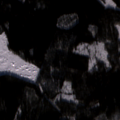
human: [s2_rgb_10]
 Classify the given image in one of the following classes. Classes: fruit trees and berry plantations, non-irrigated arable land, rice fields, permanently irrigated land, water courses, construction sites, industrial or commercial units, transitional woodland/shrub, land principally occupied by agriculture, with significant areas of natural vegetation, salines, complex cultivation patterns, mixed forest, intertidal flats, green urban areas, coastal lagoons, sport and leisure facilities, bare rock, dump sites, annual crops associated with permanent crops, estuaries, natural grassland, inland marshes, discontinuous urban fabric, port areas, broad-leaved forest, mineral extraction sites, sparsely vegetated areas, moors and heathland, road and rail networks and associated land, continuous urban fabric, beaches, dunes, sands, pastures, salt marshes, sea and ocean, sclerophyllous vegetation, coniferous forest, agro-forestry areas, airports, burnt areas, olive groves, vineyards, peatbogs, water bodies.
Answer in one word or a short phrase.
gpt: coniferous forest, mixed forest